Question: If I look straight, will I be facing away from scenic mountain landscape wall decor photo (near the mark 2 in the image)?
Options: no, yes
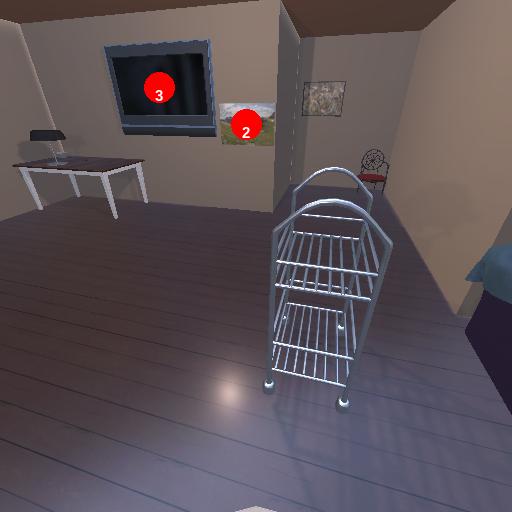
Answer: no